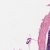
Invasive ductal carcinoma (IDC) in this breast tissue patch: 0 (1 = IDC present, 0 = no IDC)